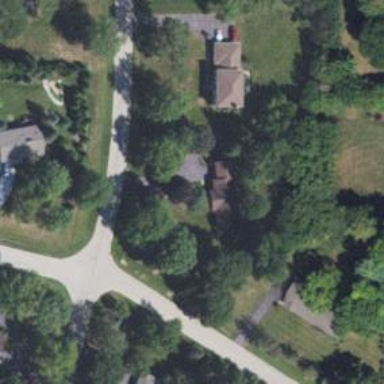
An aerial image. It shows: Driveway leading to service road.